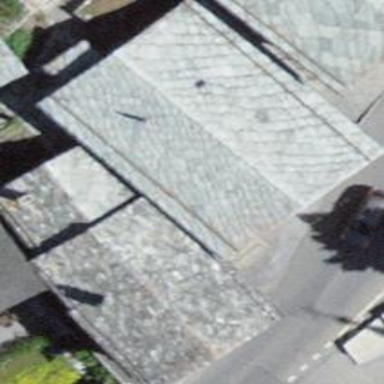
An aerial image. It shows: Town hall.